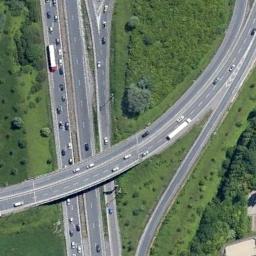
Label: overpass